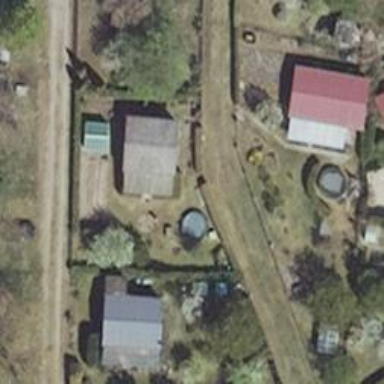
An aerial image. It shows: Service road with ground surface leading to allotments.